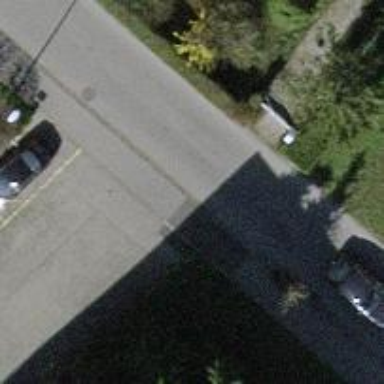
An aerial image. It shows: Asphalt road in residential area.